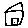
Label: house